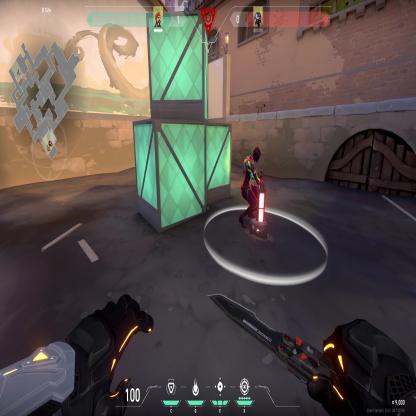
Label: planted spike ; enemy